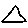
Label: triangle